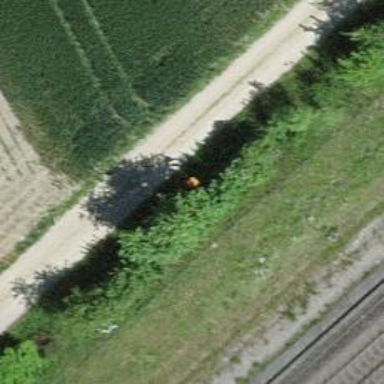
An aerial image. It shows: Aerial orange marker.